Interaction volume radius: 10 \u00c5
Interaction volume height: 40 \u00c5
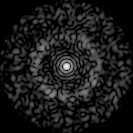
Disorder parameter: 0.8195